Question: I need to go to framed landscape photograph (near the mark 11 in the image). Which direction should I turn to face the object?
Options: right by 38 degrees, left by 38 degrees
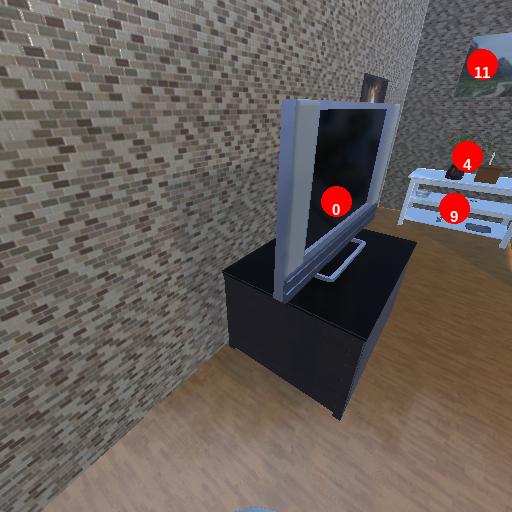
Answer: right by 38 degrees